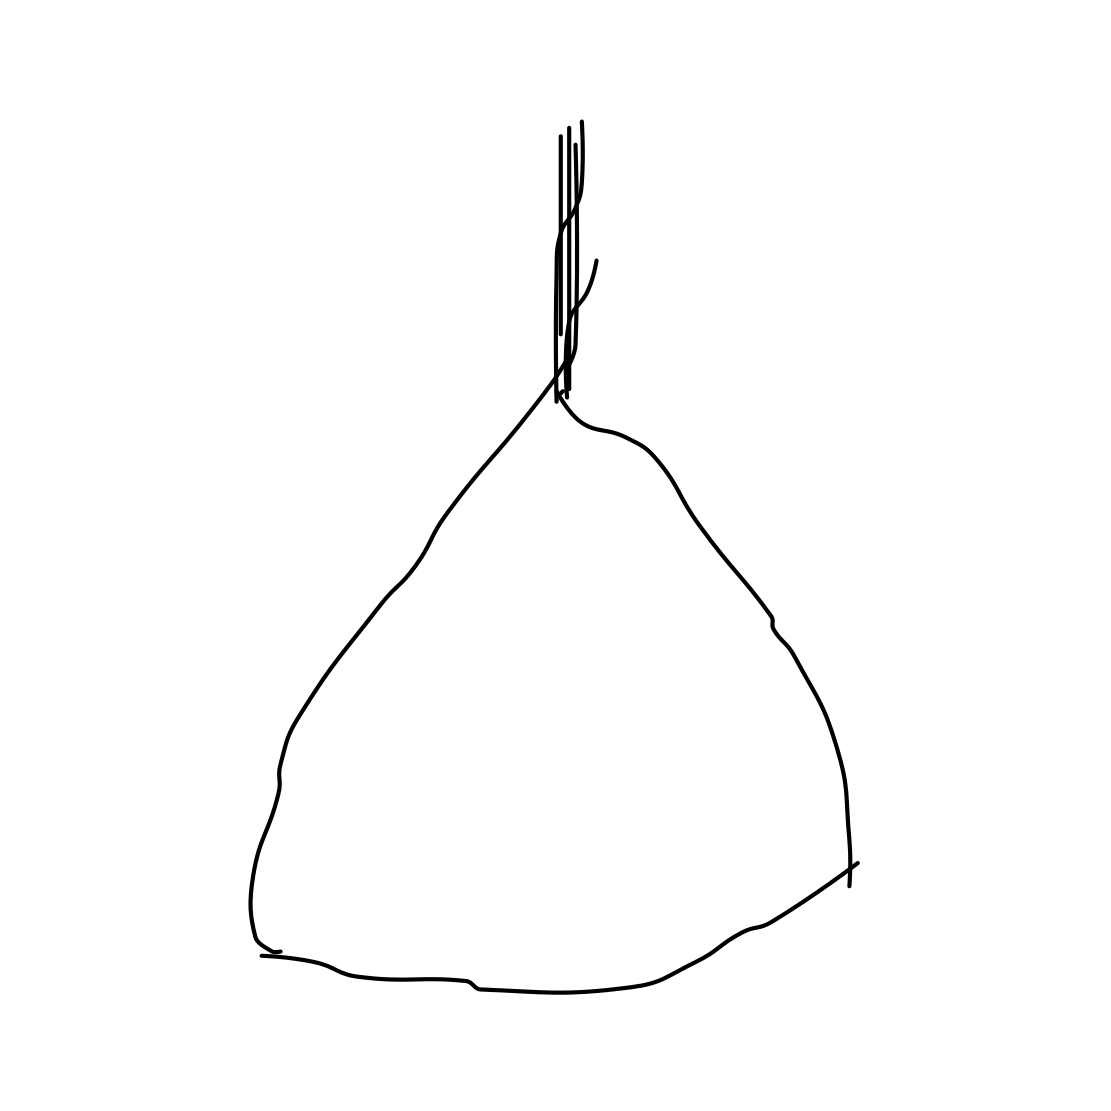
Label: pear